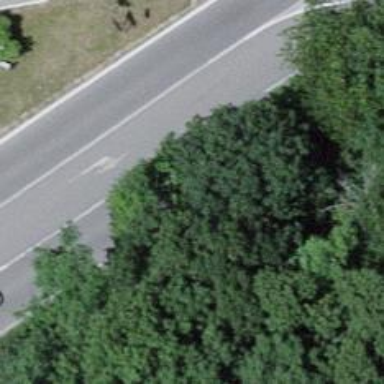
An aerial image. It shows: Tertiary link road with asphalt surface.